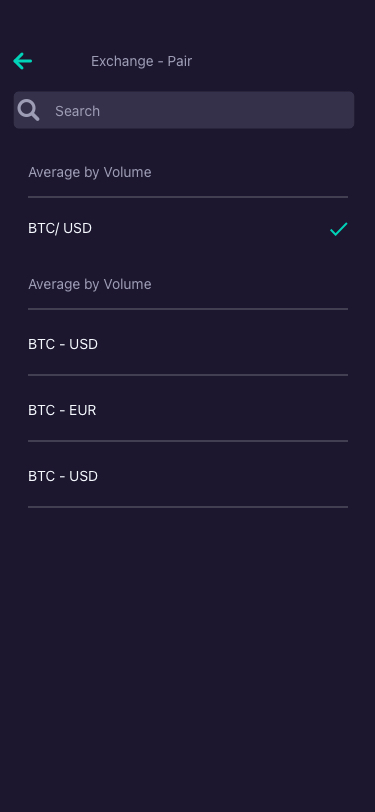
Text in this UI design:
Exchange - Pair
Search
BTC/ USD
BTC - USD
BTC - EUR
BTC - USD
Average by Volume
Average by Volume